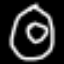
Label: donut